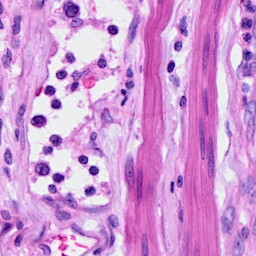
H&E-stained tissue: Ovarian